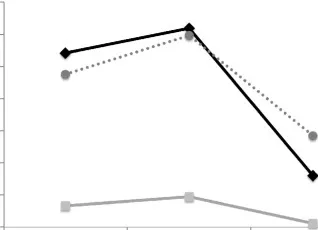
Total and free concentrations of ropivacaine just before, 30 min, and 11 h after lipid rescue. The concentrations at these time points were 540.6, 617.7, and 159.9 ng/mL (total) and 66, 94.5, and 11.6 ng/nL, respectively (free). The free fraction ratio (free/total) of ropivacaine increased from 12.2 before lipid rescue to 15.3 after lipid rescue.
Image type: chart (chart)